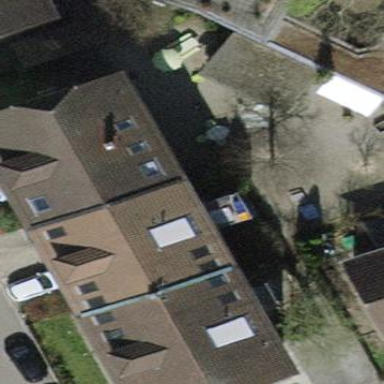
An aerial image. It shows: Building with tiled roof.